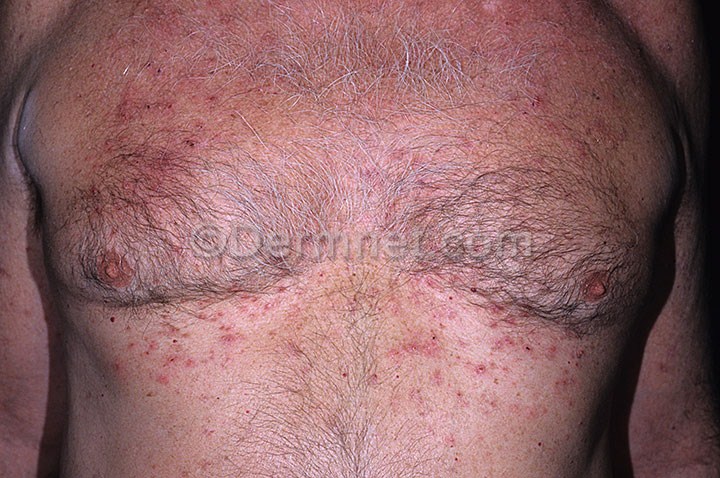
Disease: Bullous Disease Photos